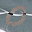
Label: 0